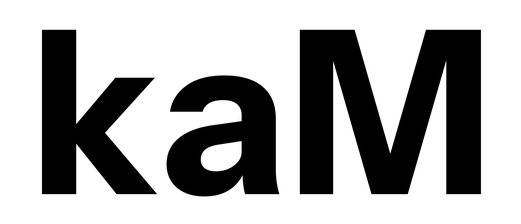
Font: InstrumentSans_Bold